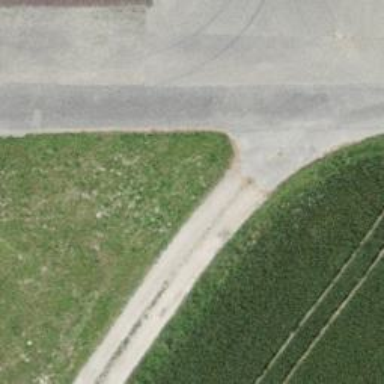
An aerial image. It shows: Unclassified road running through agricultural land.